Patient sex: F
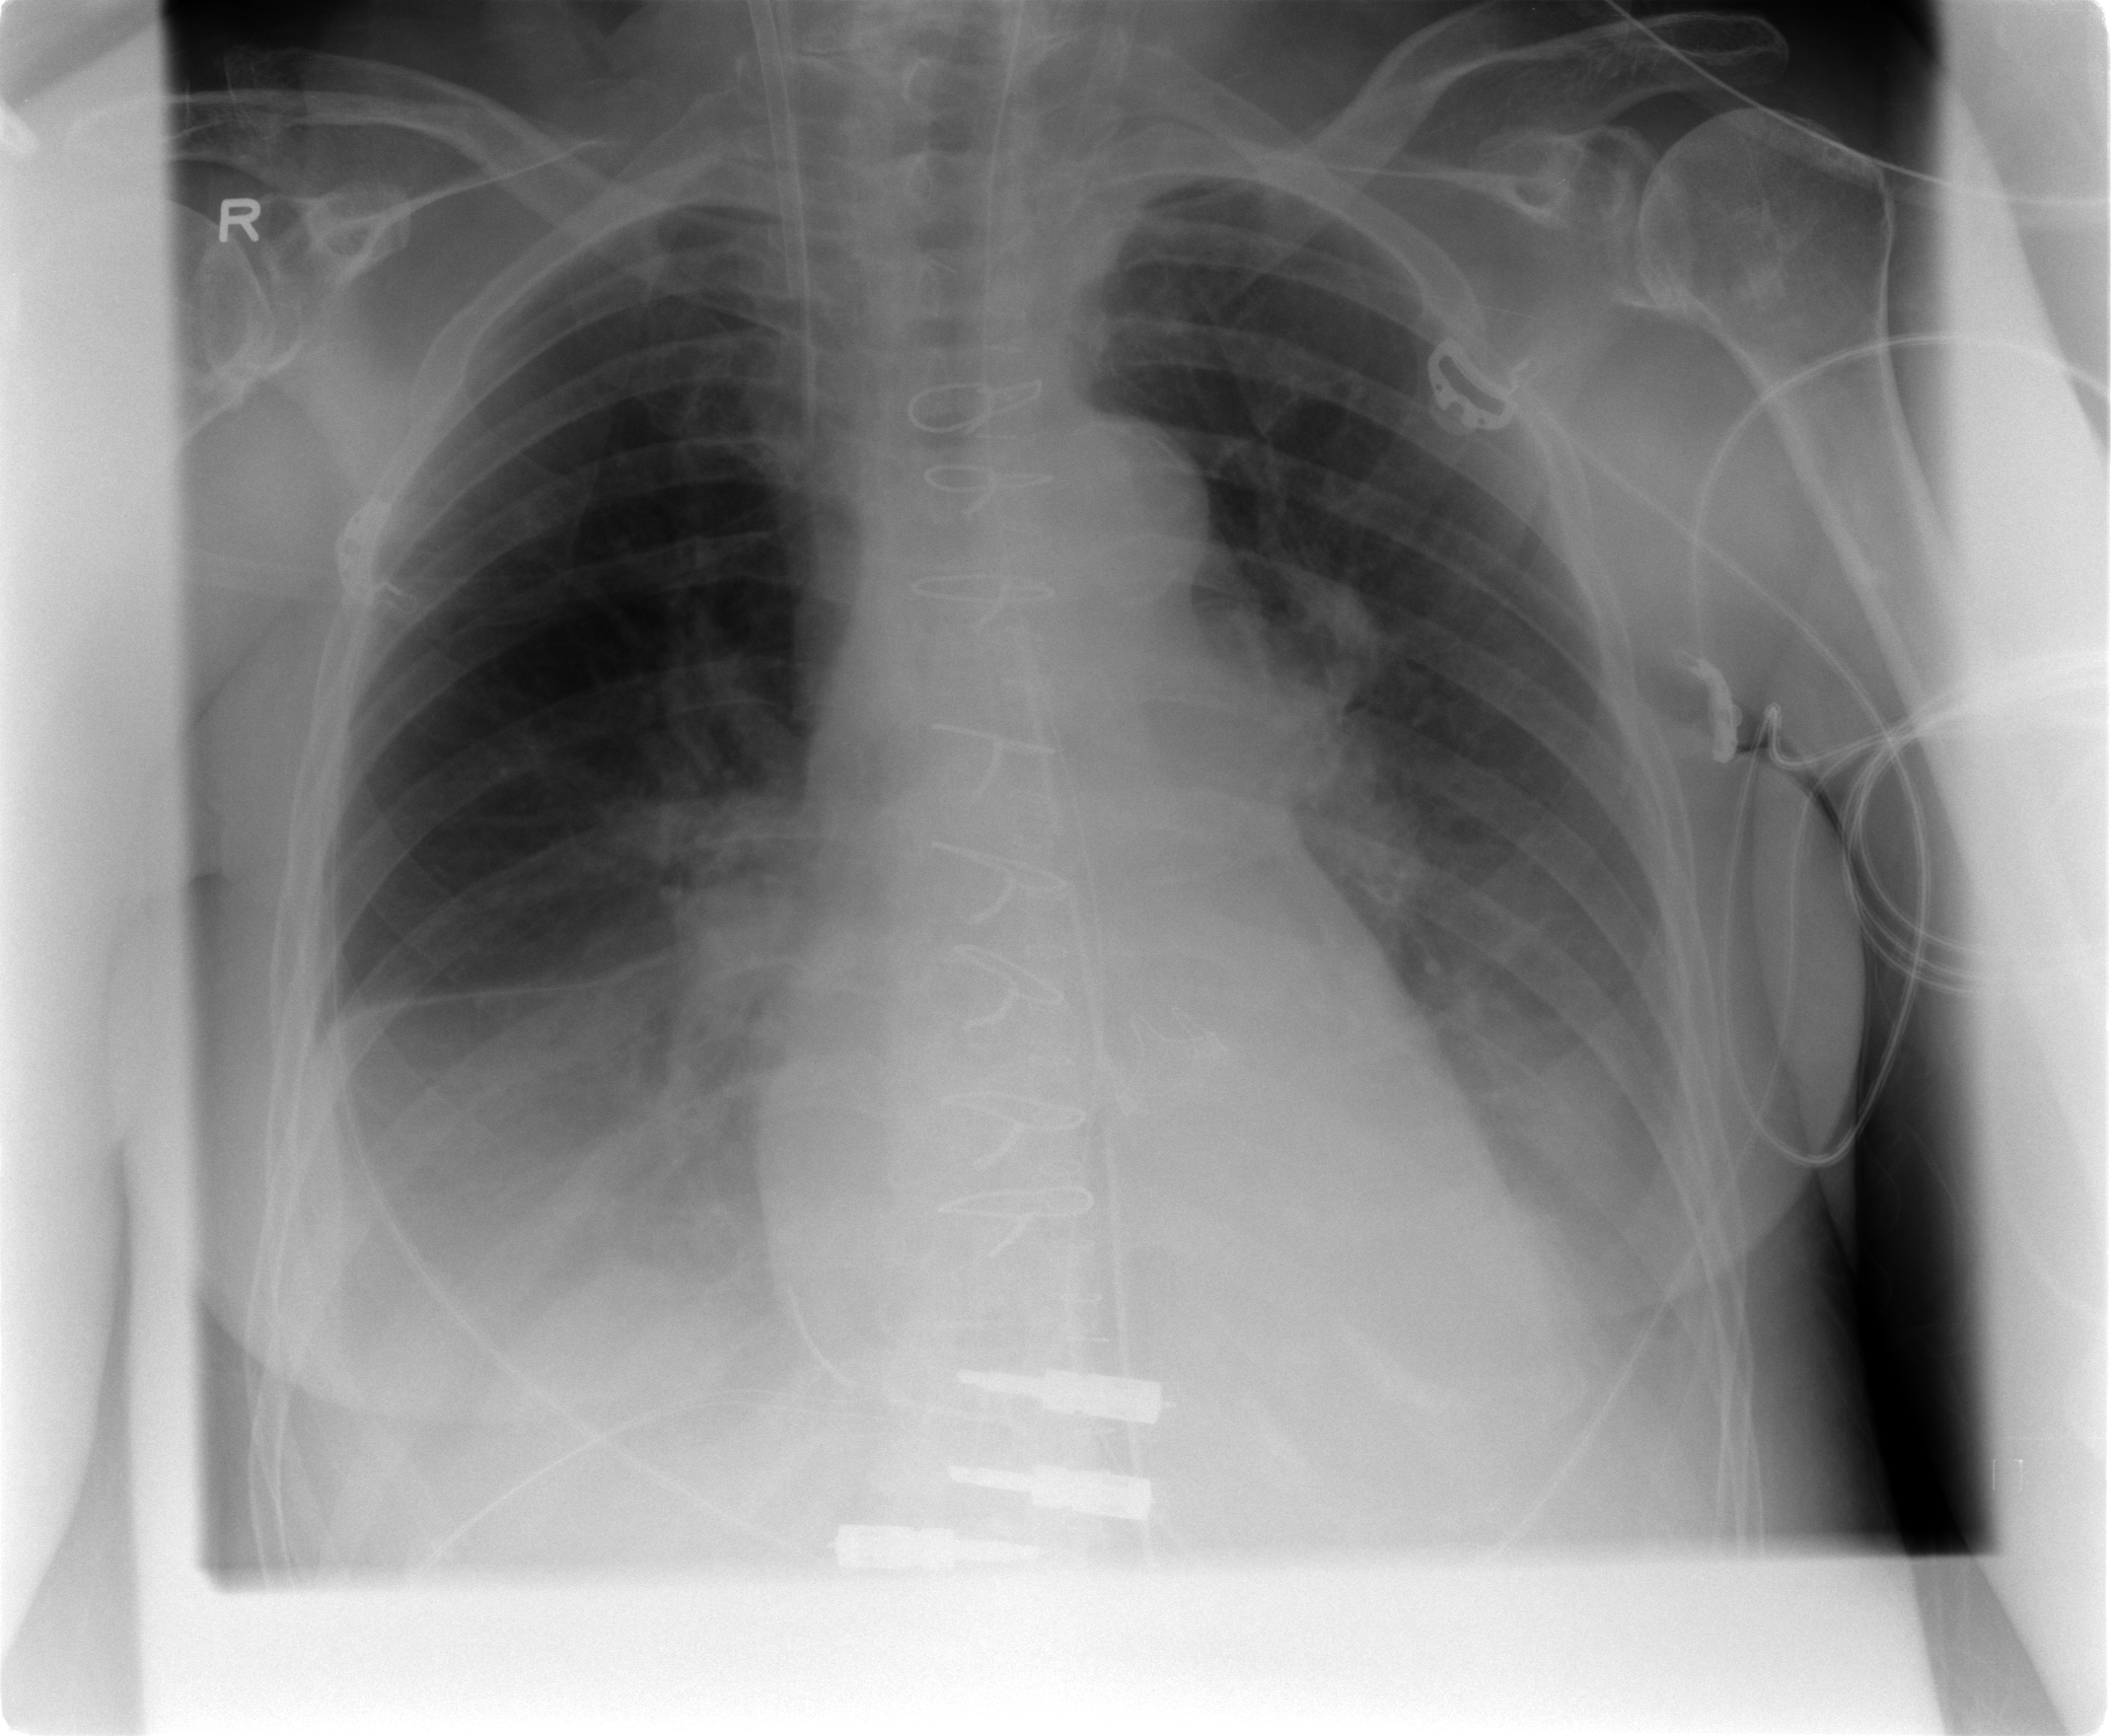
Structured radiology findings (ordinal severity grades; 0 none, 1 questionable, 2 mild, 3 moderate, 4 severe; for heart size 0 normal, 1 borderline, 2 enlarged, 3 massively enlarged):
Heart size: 0
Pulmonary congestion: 0
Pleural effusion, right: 2
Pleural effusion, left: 2
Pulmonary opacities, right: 0
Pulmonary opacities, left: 0
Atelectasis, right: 2
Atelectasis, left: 2